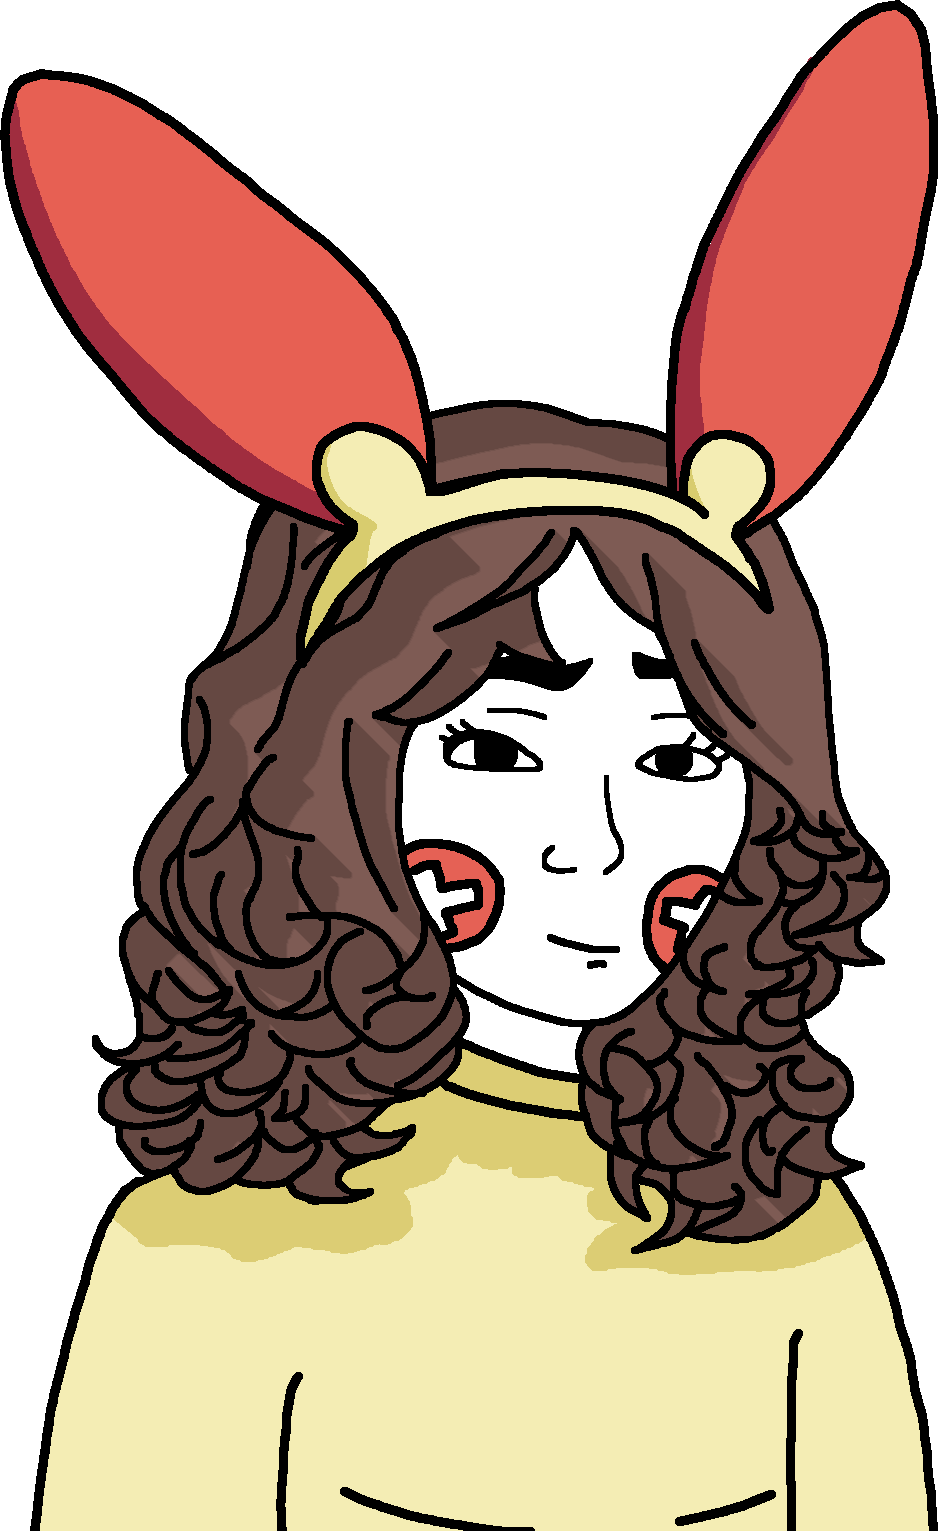
Label: 5_Doomer_Girl